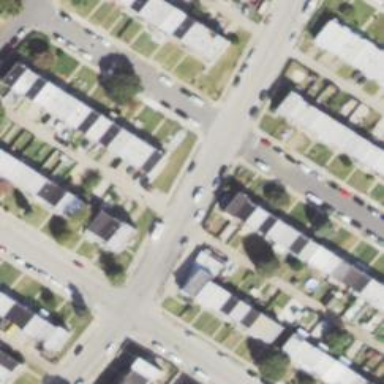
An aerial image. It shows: Alley classified as service road.